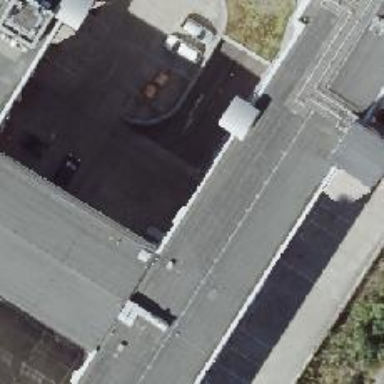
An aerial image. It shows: Driveway tunnel serving as building passage.